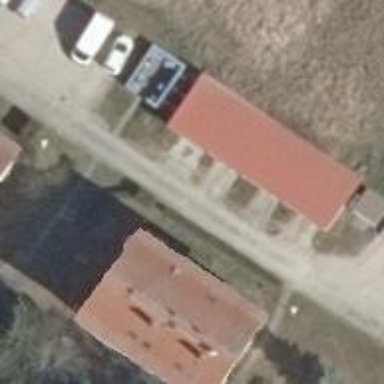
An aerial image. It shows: Group of garages.